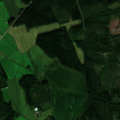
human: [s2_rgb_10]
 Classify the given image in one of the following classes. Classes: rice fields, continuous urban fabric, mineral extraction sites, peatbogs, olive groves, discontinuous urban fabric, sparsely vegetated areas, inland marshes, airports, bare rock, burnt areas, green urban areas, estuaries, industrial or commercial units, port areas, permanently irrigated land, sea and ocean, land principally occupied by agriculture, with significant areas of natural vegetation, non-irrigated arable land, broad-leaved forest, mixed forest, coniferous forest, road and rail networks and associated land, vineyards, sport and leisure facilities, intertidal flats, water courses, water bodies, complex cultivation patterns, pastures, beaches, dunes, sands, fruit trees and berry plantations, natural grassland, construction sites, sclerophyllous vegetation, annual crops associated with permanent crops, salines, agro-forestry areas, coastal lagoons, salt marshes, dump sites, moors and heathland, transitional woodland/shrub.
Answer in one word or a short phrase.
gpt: non-irrigated arable land, land principally occupied by agriculture, with significant areas of natural vegetation, coniferous forest, mixed forest